Aerial crown-view tile of a tropical tree (Barro Colorado Island, Panama), acquired 20240813:
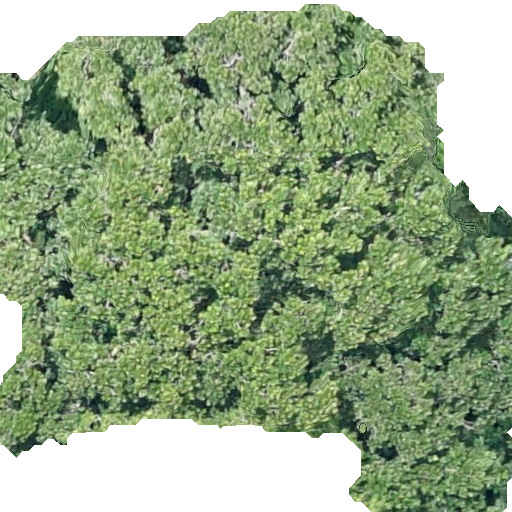
Species: Anacardium excelsum
GBIF accepted scientific name: Anacardium excelsum
Crown area: 352.081 m²